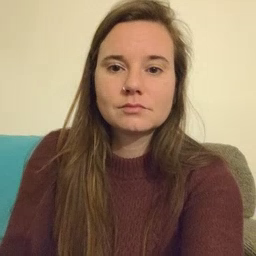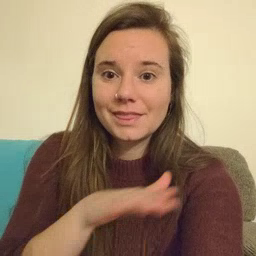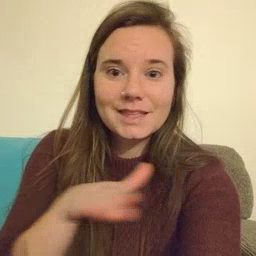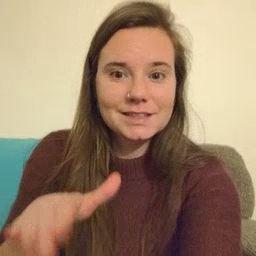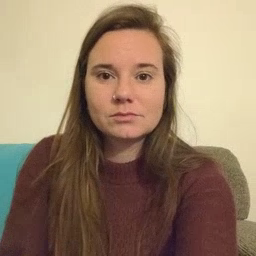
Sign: clean